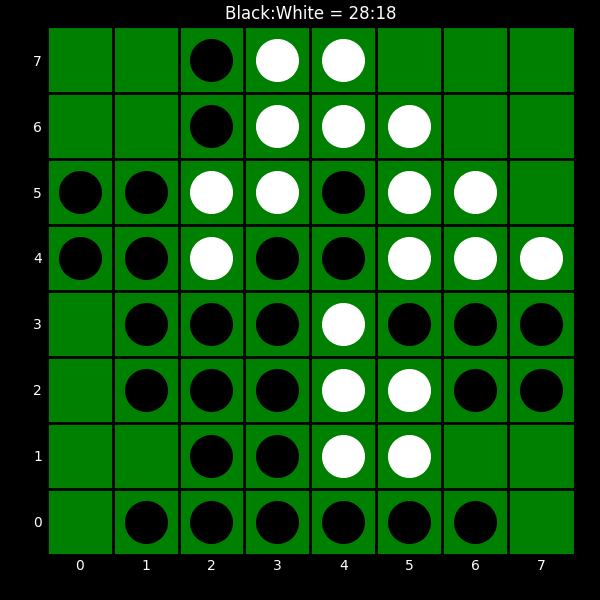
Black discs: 28
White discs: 18